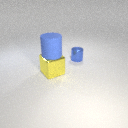
large yellow metal cube below large blue rubber cylinder